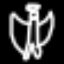
Label: angel